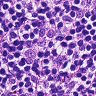
Metastatic tissue present: no